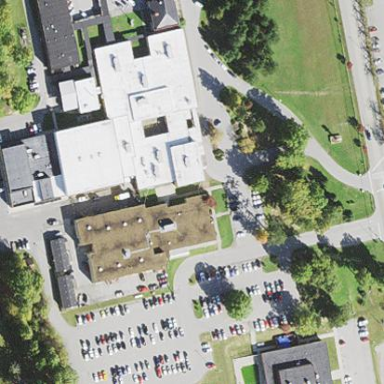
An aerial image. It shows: School building.